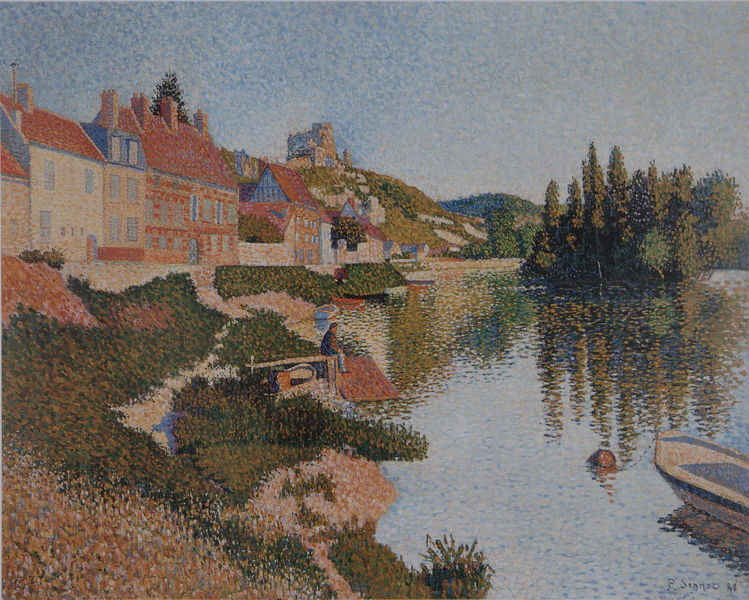
Titel: Les Andelys. La berge, Andelys. Das Ufer
Künstler: Paul Signac
Standort: Paris
Institution: Musée d'Orsay
Schlagwörter: baum, berg, blau, blätter, dunkel, felsen, gemälde, himmel, laub, mann, meer, schatten, wasser, weiß, wolken, aquarell, bäume, fluss, grün, impressionismus, landschaft, menschen, ocker, sand, see, stadt, teich, ufer, blumen, braun, bunt, fenster, frankreich, frau, grau, hell, hintergrund, licht, männer, orange, schwarz, strasse, tür, dach, gebäude, gras, haus, rot, schloss, weg, wiese, wolke, expressionismus, leute, malerei, wand, mensch, stein, steine, signatur, spiegel, öl, bach, erde, gräser, horizont, häuser, hügel, natur, schilf, spiegelung, brücke, gewässer, pastos, pfad, sonne, insel, land, blatt, person, pflanzen, wald, anhöhe, boot, boote, kahn, kamin, kamine, schornstein, turm, weiher, zypressen, küste, schiff, schiffe, segelboot, sommer, strand, welle, wellen, fassade, fassaden, gasse, italien, ort, türen, spiegelbild, fischer, pointilismus, segelschiff, abhang, warm, berge, fels, hitze, modern, dorf, dächer, giebel, mauer, schornsteine, tag, backstein, herbst, schlot, ausdruck, hafen, seine, anleger, böschung, fischerdorf, steeg, steg, duktus, monet, ruderboot, spiegeln, stimmung, frühling, tor, gestalt, reflexion, zinnen, eindruck, impression, schlote, punkte, wände, penis, eingang, ruine, denken, burg, türmchen, fischerboot, fischerboote, alpen, flussbett, tageslicht, flusslandschaft, rhone, punkt, tupfen, tore, wärme, landschaftsbild, baumgruppe, mauern, walmdach, bachlauf, tannenbaum, siedlung, seurat, sisley, signac, plein air, fischerei, anker, sitzender, findling, wasserspiegel, anlegestelle, flussinsel, angler, zinne, angeln, bewuchs, häuserzeile, pointillismus, pointilistisch, ruderboote, air, boje, plein, binnensee, bpoote, burgruine, castle, farbpunkte, háuser, häuserfassaden, lichtverhältnisse, loire, nunt, pisarro, pointismus, poje, ruderschiff, schwimmer, traufe, traufständig, wall, walmdächer, poitilismus, zeile, pontilismus, kroatien, blaum, gewäser, 1890, 1899, kroation, monet-ähnlich